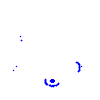
Particle: electron